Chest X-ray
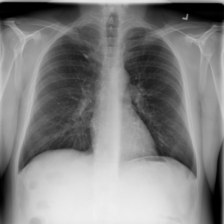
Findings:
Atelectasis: negative
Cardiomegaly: negative
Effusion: negative
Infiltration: negative
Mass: negative
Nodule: positive
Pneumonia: negative
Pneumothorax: negative
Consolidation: negative
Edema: negative
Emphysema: negative
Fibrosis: negative
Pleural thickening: negative
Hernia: negative